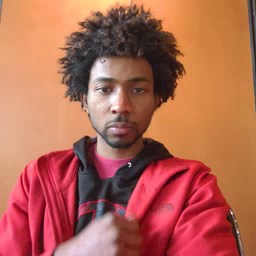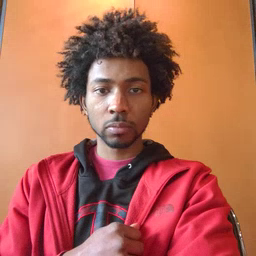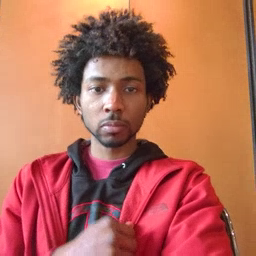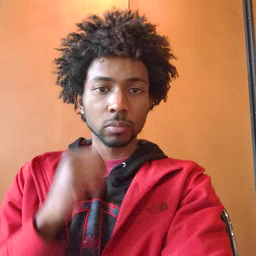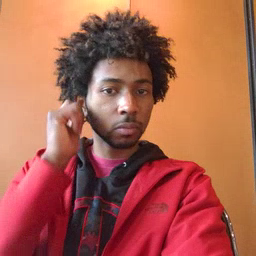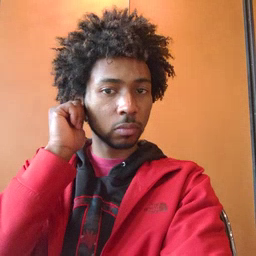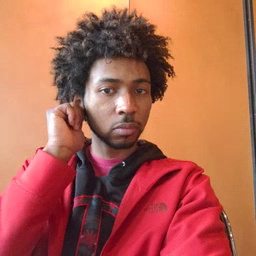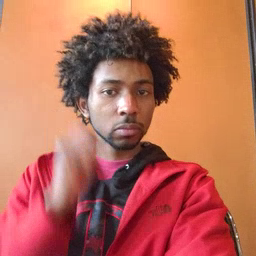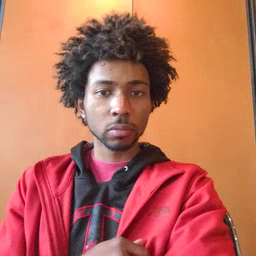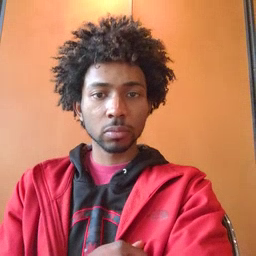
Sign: ear